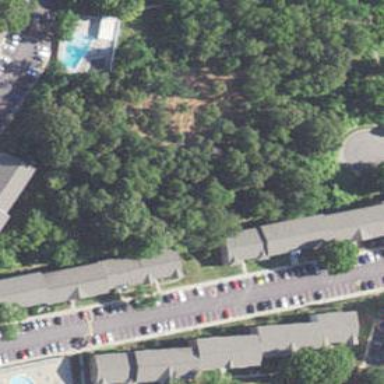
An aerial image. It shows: Park situated within woodland area.